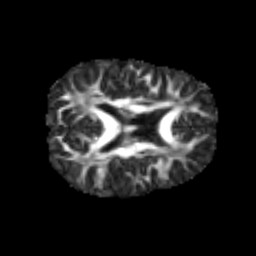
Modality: FA
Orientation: axial
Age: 7
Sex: male
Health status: healthy